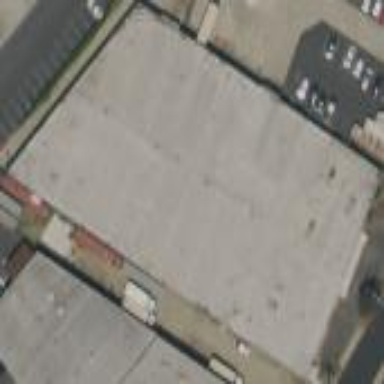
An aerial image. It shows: Warehouse.